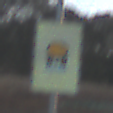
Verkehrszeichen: FahrzeugeMitWassergefaehrdenderLadungOhnePfeilsymbol
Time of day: SunriseSunset
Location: Outdoor (Nature)
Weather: Clear
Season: Winter
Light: Natural